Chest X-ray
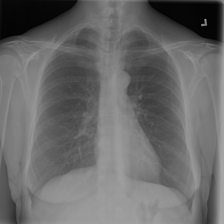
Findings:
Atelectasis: negative
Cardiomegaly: negative
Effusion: negative
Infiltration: negative
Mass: negative
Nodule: negative
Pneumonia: negative
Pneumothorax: negative
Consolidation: negative
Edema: negative
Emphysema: negative
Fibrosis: negative
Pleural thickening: negative
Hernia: negative